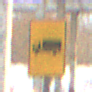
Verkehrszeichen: KFZZulaessigeGesamtmasse3Komma5TOhnePfeilsymbol
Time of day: MorningAfternoon
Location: Roofed (Suburban)
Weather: PartlyCloudy
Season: Winter
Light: Natural